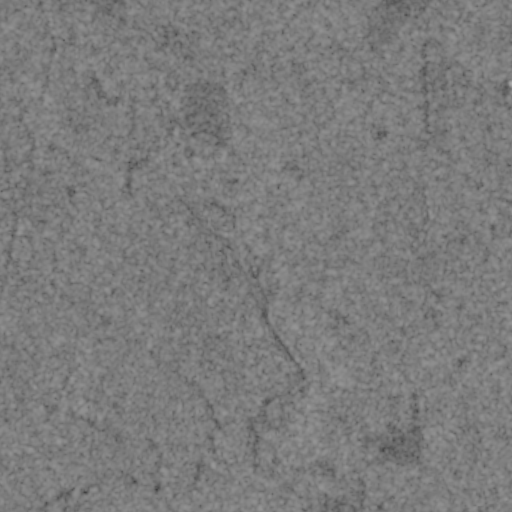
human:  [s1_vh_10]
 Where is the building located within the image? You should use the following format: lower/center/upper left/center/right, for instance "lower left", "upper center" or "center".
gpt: The building is located in the upper left of the image.
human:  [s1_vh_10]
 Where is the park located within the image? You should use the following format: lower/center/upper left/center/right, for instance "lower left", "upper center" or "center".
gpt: There is no park in the image.

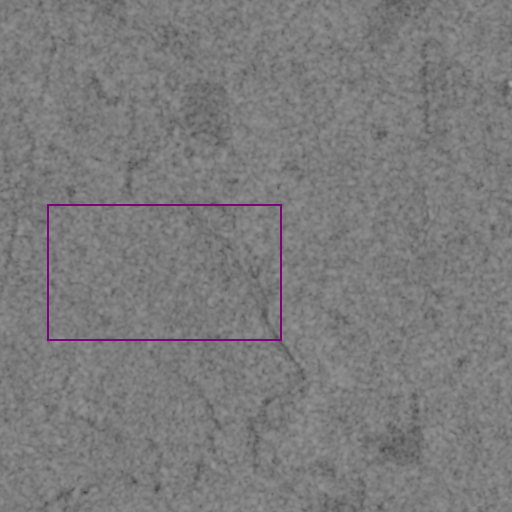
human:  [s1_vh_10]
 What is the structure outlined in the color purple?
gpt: There is no purple outline.
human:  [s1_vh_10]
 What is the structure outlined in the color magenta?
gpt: There is no structure outlined in magenta.